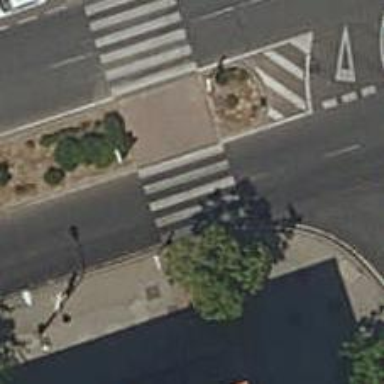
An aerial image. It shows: Marked footway crossing with central island.